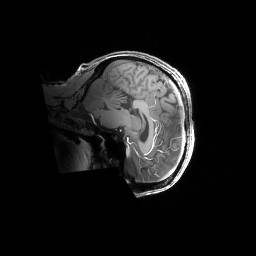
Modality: T1w
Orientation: sagittal
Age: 27
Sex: male
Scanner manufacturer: siemens
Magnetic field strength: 6.98 T
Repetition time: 2.37 s
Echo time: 0.00231 s